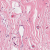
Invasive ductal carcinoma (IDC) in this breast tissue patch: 0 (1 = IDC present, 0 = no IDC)